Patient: sex M, age 57
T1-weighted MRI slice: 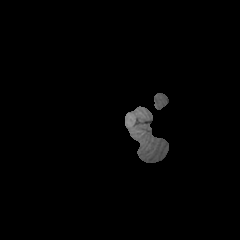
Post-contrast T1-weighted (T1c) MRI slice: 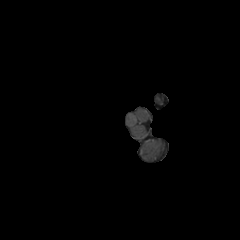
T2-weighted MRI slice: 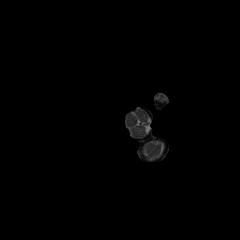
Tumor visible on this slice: no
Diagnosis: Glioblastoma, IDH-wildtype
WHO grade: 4